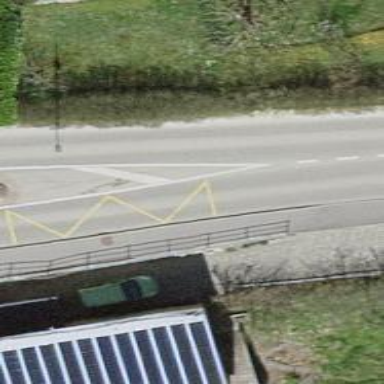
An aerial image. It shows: Bus stop with platform for public transport.